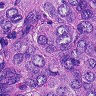
Metastatic tissue present: yes